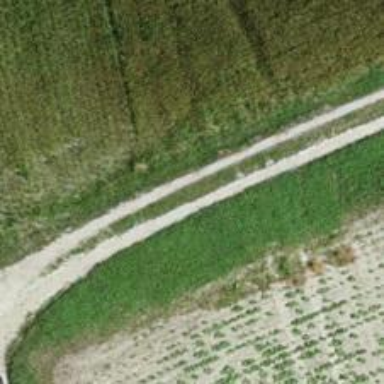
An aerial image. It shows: Gravel track with Grade 3 quality.